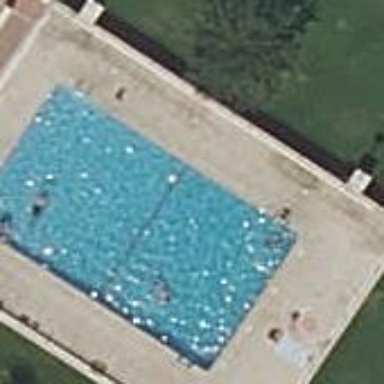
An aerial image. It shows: Swimming pool located in leisure land.